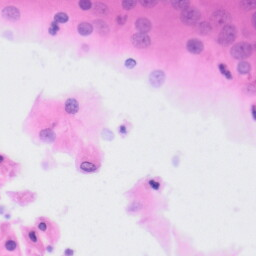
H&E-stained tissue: Tonsil